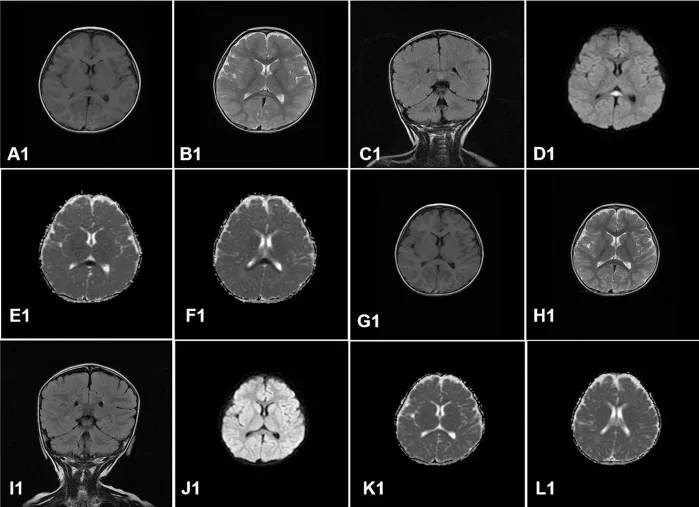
A case of RESLES type-1. Cranial MRI revealed an isolated lesion in the splenium of the corpus callosum on day 4. (A1-F1): slightly hypointense on T1WIs (A1); hyperintense signal on T2WIs (B1), FLAIR images (C1), and DWIs (D1); low value on apparent diffusion coefficient (ADC) maps (E1, F1). Cranial MRI revealed that all the lesions had disappeared completely on day 9 after treatment (G1-L1).
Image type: radiology (mri)